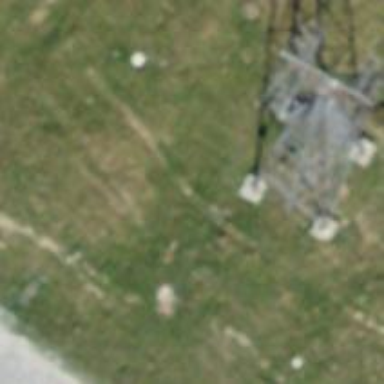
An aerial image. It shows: Pylon used for aerialway.